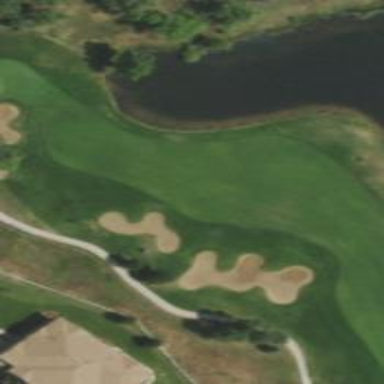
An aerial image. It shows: Golf hole.